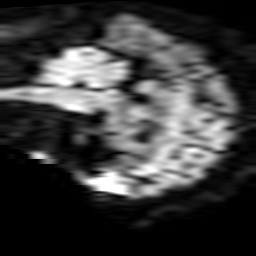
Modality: TRACE
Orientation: sagittal
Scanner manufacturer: philips
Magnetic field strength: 1.5 T
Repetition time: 2.867 s
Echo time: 0.06241 s